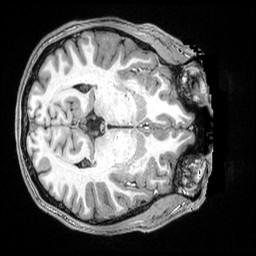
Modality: T1w
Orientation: axial
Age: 22
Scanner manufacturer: siemens
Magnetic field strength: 3 T
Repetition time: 2.5 s
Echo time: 0.00343 s